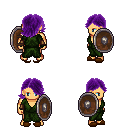
a pixel art fantasy rpg character, male body template, human, tanned skin, green robe, gold greaves, purple swoop hairstyle, leather bracers, brown slippers, shield, four views (front, back, left, right), 2x2 character sprite sheet, small pixel art, hard edges, no anti-aliasing